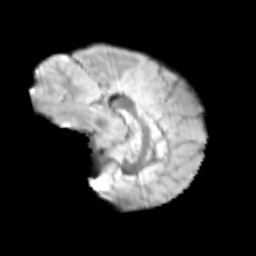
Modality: T2w
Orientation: sagittal
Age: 9
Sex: male
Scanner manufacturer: siemens
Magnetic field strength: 3 T
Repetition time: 3.8 s
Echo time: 0.07 s